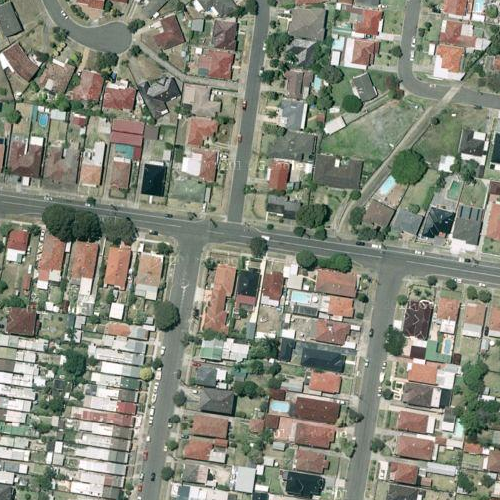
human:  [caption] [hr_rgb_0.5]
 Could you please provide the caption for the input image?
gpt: Many houses arranged neatly and divided into rectangles by some roads .

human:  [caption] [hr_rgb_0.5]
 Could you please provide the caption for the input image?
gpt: A residential area with lots of houses divided into rectangles by some roads .

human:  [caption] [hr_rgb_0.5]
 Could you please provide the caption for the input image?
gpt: A residential area with many houses arranged neatly and divided into rectangles by some roads .

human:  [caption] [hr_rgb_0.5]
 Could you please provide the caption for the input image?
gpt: This is a residential area with many houses arranged neatly and some roads go through this area .

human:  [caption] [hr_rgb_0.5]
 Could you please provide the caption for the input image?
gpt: Many houses arranged nratly with some roads go through this area .